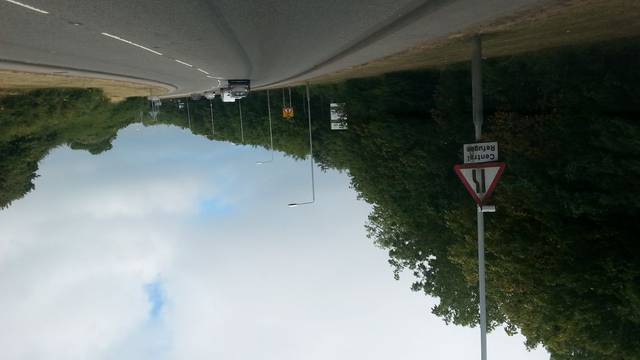
Region: United Kingdom
Coordinates: 53.114, -1.259